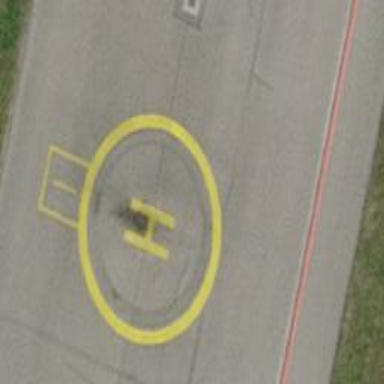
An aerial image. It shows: Image of helipad at airport.